Interaction volume radius: 10 \u00c5
Interaction volume height: 20 \u00c5
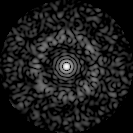
Disorder parameter: 0.8272